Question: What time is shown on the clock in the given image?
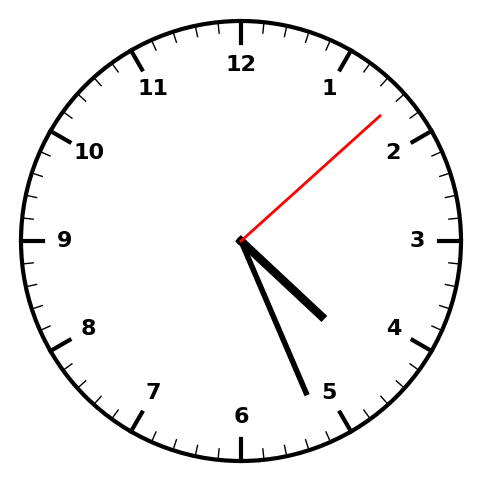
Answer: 04:26:08